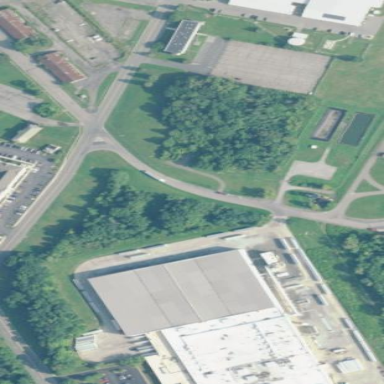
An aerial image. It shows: Industrial building.